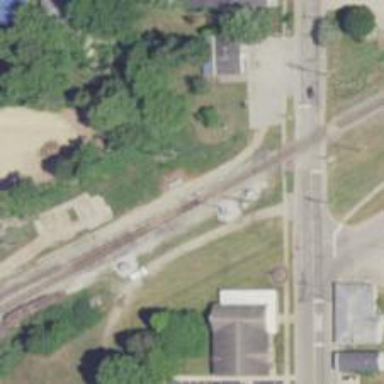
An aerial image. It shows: Railway spur junction.